Current action and preconditions to check: trajectory_clear

Your task: For each precondition in the list above, predict whether it will hold at this action.

Consider the current scene as observed from the mobile robot's camera, and analyze the predicted future states of all dynamic agents (e.g., people, animals, vehicles, or any moving entities) within the NEXT SECOND.

IMPORTANT: Only answer "very likely" if you are absolutely certain—based on strong, clear evidence—that a dynamic agent will violate the precondition in the predicted future state. Do NOT answer "very likely" for unlikely, ambiguous, or low-probability risks.

Ask yourself for each precondition: Is there a high probability, with clear and convincing evidence, that the predicted future states of any dynamic agent will interfere with the predicted future state of the currently executing action within the NEXT SECOND, causing that precondition to fail?

Assess the risk level based on these predictions. Use "likely" or "very likely" if motions create a clear risk of interference.

Use "neutral" or "improbable" if agents are nearby but their predicted paths are clearly diverging or non-conflicting.

Failure Risk Categories: "very improbable", "improbable", "neutral", "likely", "very likely"

Answer Format: Output ONLY the probability_of_failure value from these categories: "very improbable", "improbable", "neutral", "likely", "very likely"

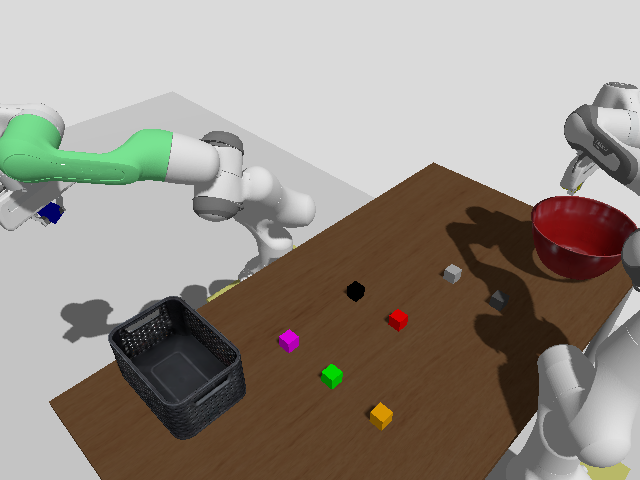

Answer: very improbable